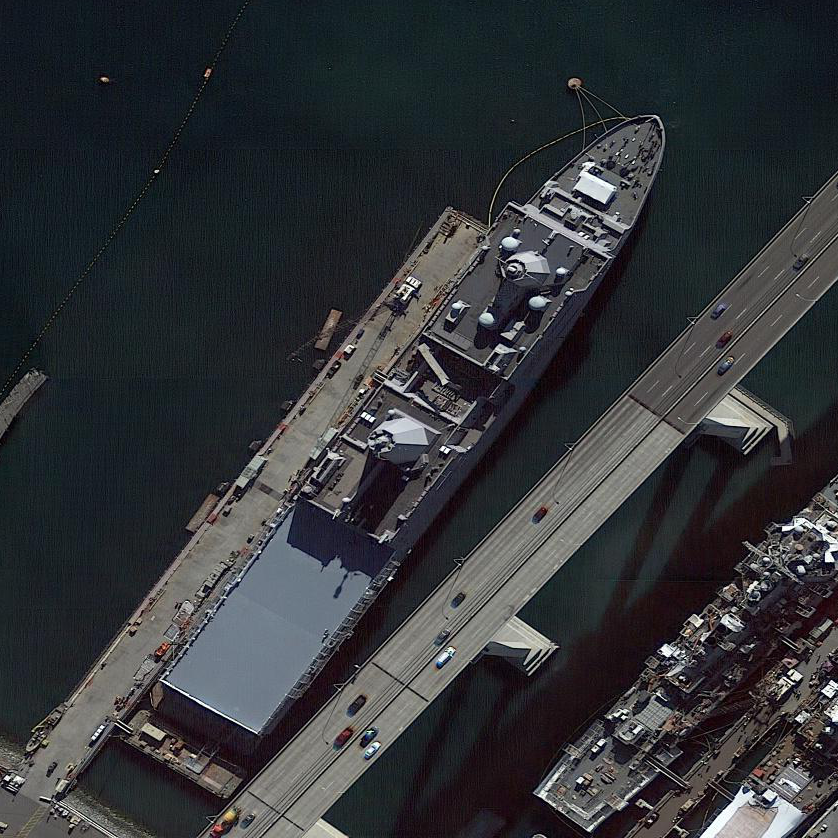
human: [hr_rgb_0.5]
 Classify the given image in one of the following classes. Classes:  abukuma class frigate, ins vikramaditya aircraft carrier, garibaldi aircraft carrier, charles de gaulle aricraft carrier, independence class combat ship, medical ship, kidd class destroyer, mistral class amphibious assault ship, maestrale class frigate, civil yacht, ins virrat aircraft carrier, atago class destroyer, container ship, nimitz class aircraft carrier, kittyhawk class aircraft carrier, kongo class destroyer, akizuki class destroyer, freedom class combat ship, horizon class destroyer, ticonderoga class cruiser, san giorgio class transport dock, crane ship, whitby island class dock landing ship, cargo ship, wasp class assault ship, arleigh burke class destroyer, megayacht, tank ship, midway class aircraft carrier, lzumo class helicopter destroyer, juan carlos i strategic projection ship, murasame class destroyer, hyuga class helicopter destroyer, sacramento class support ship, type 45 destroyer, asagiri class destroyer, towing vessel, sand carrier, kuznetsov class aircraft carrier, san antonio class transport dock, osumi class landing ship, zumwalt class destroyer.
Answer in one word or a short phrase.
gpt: San Antonio class transport dock